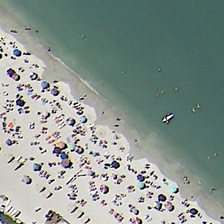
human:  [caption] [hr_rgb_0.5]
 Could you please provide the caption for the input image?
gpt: the sea beat the white spray on the beach .

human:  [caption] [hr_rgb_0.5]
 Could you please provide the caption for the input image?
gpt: many people are in a yellow beach near a piece of green ocean .

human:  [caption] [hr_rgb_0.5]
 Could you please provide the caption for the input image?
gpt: many people are in a yellow beach near a piece of green ocean .

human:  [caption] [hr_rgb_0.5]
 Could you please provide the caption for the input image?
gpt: a small fish is in the vastness of the sea .

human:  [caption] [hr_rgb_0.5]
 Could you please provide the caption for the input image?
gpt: the sea beat the white spray on the beach .